Question: Below you find the widely spread code for manually creating a sphere in OpenGL. I modified it a little, so that it looks more complete now, but still can't get it to work. It only produces a white window. Any ideas what am I missing?
'''
#include <vector>
#include <math.h>
#include <GL/glut.h>
#define M_PI 3.14159265358979323846
#define M_PI_2 1.57079632679489661923
int const win_width = 512;
int const win_height = 512;
using namespace std;
class SolidSphere
{
protected:
std::vector<GLfloat> vertices;
std::vector<GLfloat> normals;
std::vector<GLfloat> texcoords;
std::vector<GLushort> indices;
public:
SolidSphere(float radius, unsigned int rings, unsigned int sectors)
{
float const R = 1./(float)(rings-1);
float const S = 1./(float)(sectors-1);
int r, s;
vertices.resize(rings * sectors * 3);
normals.resize(rings * sectors * 3);
texcoords.resize(rings * sectors * 2);
std::vector<GLfloat>::iterator v = vertices.begin();
std::vector<GLfloat>::iterator n = normals.begin();
std::vector<GLfloat>::iterator t = texcoords.begin();
for(r = 0; r < rings; r++) {
for(s = 0; s < sectors; s++) {
float const y = sin(-M_PI_2 + M_PI * r * R);
float const x = cos(2*M_PI * s * S) * sin(M_PI * r * R);
float const z = sin(2*M_PI * s * S) * sin(M_PI * r * R);
*t++ = s*S;
*t++ = r*R;
*v++ = x * radius;
*v++ = y * radius;
*v++ = z * radius;
*n++ = x;
*n++ = y;
*n++ = z;
}
}
indices.resize(rings * sectors * 4);
std::vector<GLushort>::iterator i = indices.begin();
for (r = 0; r < rings-1; r++) {
for(s = 0; s < sectors-1; s++) {
*i++ = r * sectors + s;
*i++ = r * sectors + (s+1);
*i++ = (r+1) * sectors + (s+1);
*i++ = (r+1) * sectors + s;
}
}
}
void draw(GLfloat x, GLfloat y, GLfloat z)
{
glMatrixMode(GL_MODELVIEW);
glPushMatrix();
glTranslatef(x,y,z);
glEnableClientState(GL_VERTEX_ARRAY);
glEnableClientState(GL_NORMAL_ARRAY);
glEnableClientState(GL_TEXTURE_COORD_ARRAY);
glVertexPointer(3, GL_FLOAT, 0, &vertices[0]);
glNormalPointer(GL_FLOAT, 0, &normals[0]);
glTexCoordPointer(2, GL_FLOAT, 0, &texcoords[0]);
glDrawElements(GL_QUADS, indices.size(), GL_UNSIGNED_SHORT, &indices[0]);
glPopMatrix();
}
};
SolidSphere sphere(1, 12, 24);
void display()
{
float const win_aspect = (float)win_width/(float)win_height;
glViewport(0, 0, win_width, win_height);
glClear(GL_COLOR_BUFFER_BIT | GL_DEPTH_BUFFER_BIT);
glMatrixMode(GL_PROJECTION);
glLoadIdentity();
gluPerspective(45, win_aspect, 1, 10);
glMatrixMode(GL_MODELVIEW);
glLoadIdentity();
#ifdef DRAW_WIREFRAME
glPolygonMode(GL_FRONT_AND_BACK, GL_LINE);
#endif
sphere.draw(0, 0, -5);
glutSwapBuffers();
}
int main(int argc, char *argv[])
{
glutInit(&argc, argv);
glutInitDisplayMode(GLUT_DOUBLE | GLUT_RGBA);
glutInitWindowSize(win_width, win_height);
glutInitWindowPosition(100, 100);
glutCreateWindow("3D Sphere");
glutDisplayFunc(display);
glutMainLoop();
return 0;
}
'''

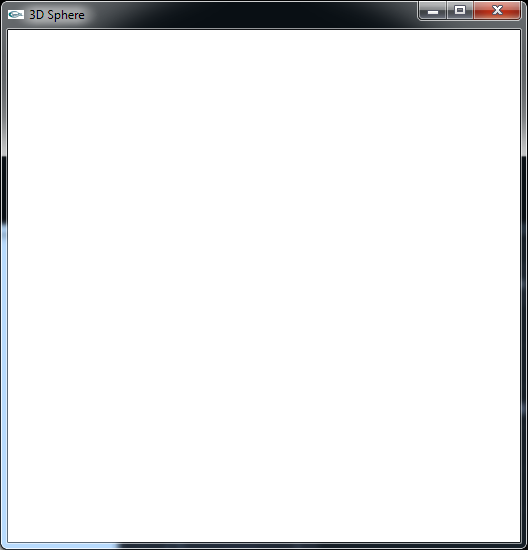
Answer: The call to glDrawElements must look like this
'''
glDrawElements(GL_QUADS, indices.size(), GL_UNSIGNED_SHORT, &indices[0]);
'''
Also since the 'draw' method is written inline, no 'SolidSphere::' must prefix it (that would be valid only if the method is defined outside the class.
The code you posted originates in this StackOverflow answer I gave over a year ago: <URL>
And if you look at this answer the definition of 'draw' and the glDrawElements call therein are correct and any edits to the code in the answer were to other parts, but not this. So wherever you took the code from, it got altered with mistakes.